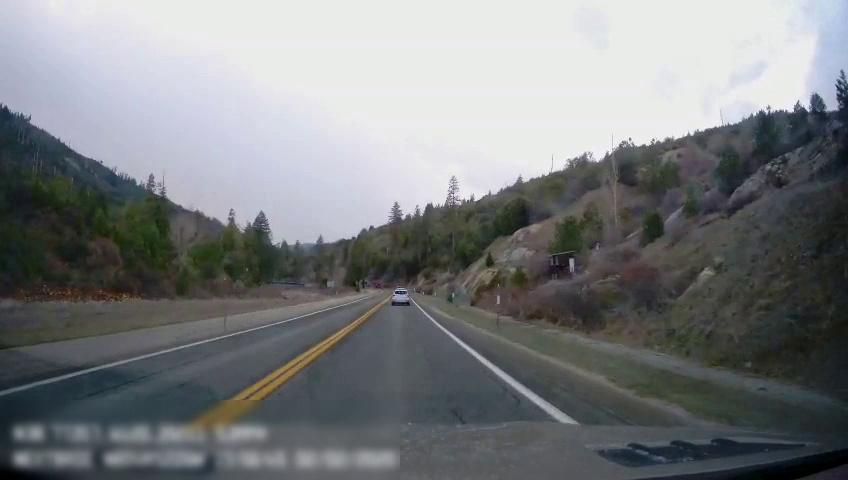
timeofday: Day
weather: Cloudy
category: Drivable Space
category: Vehicles | Car
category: Lanes | Current Lane
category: Lanes | Current Lane
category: Lanes | Opposite Lane